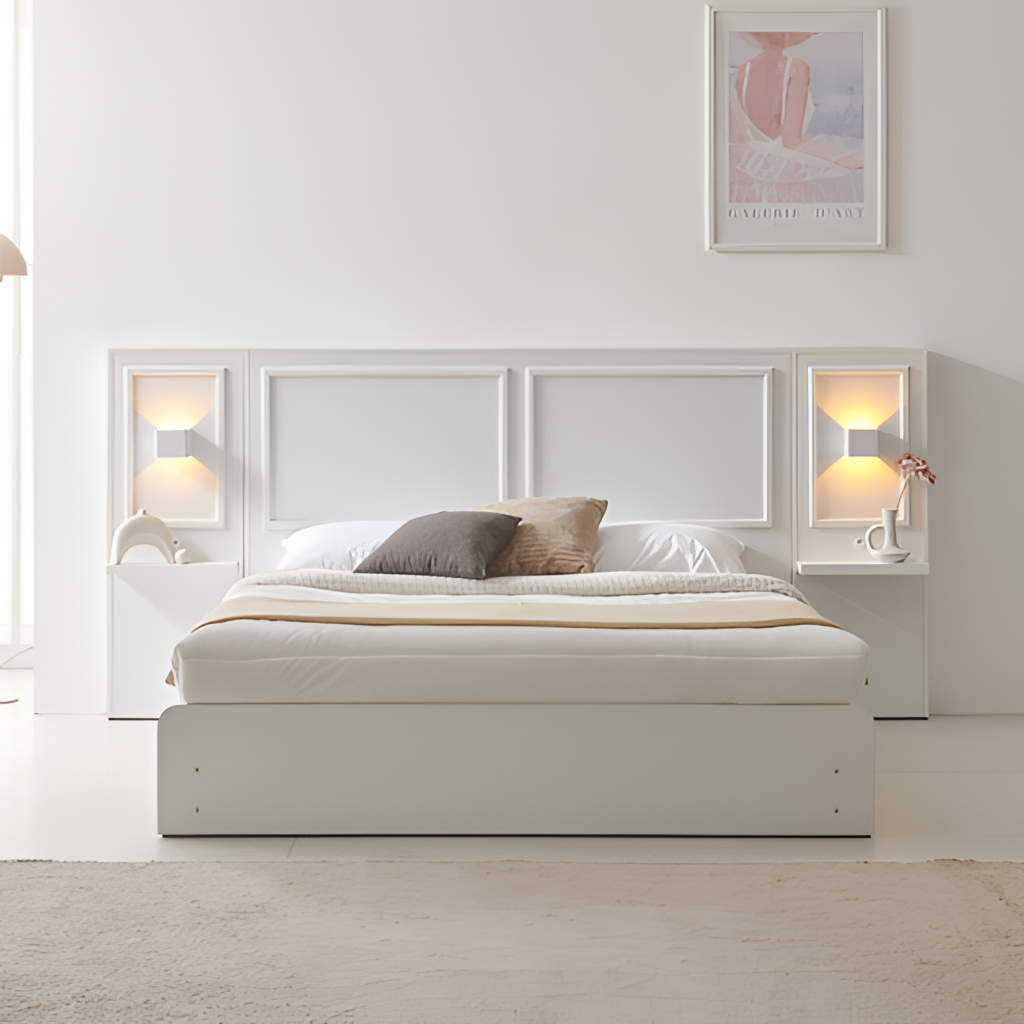
white wood bed, bedroom, minimalist, white paint wallpaper, with solid pattern, tile flooring, with large square pattern